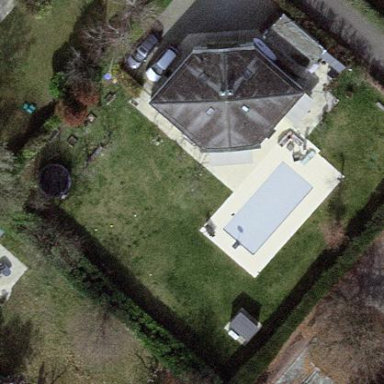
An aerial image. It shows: Garden enclosed by fence.